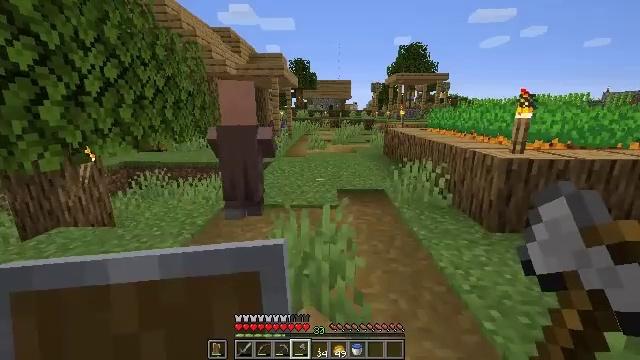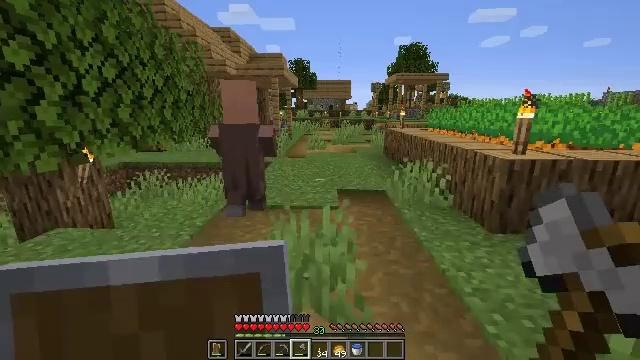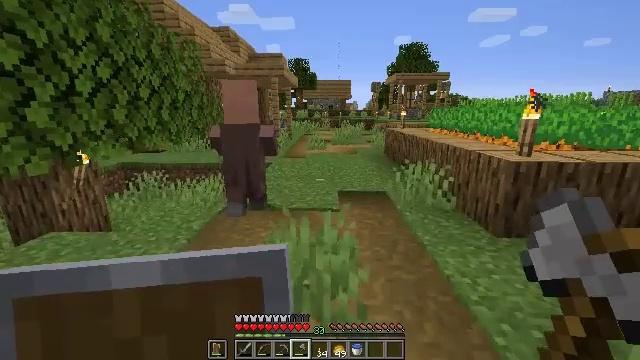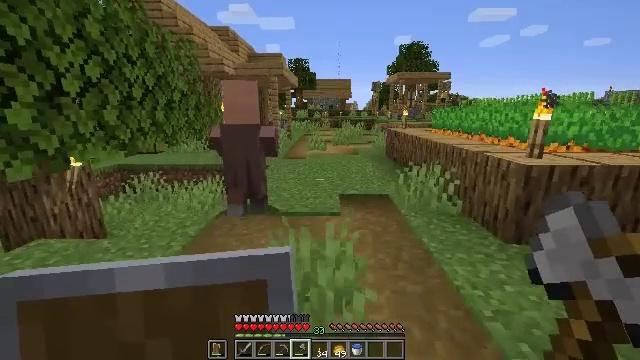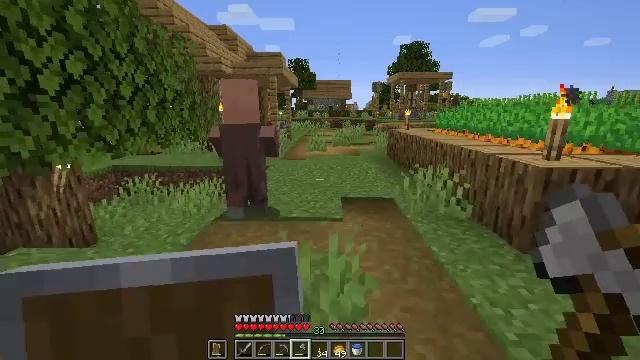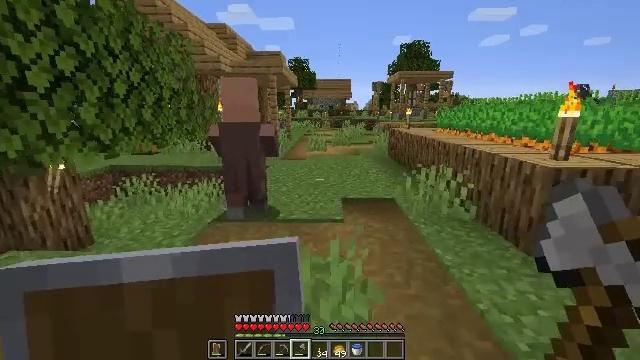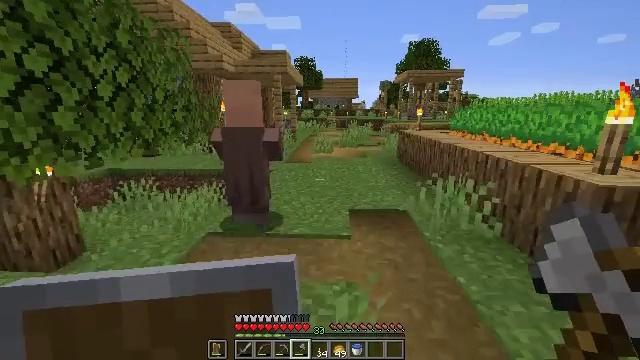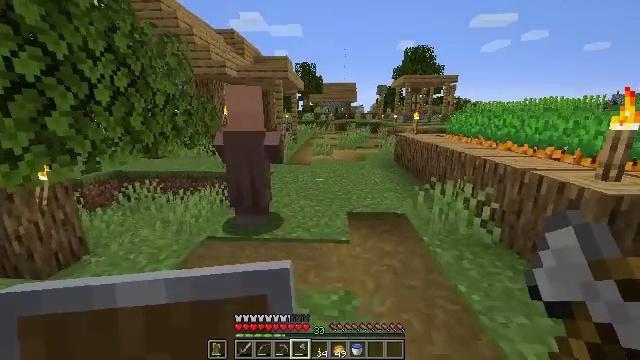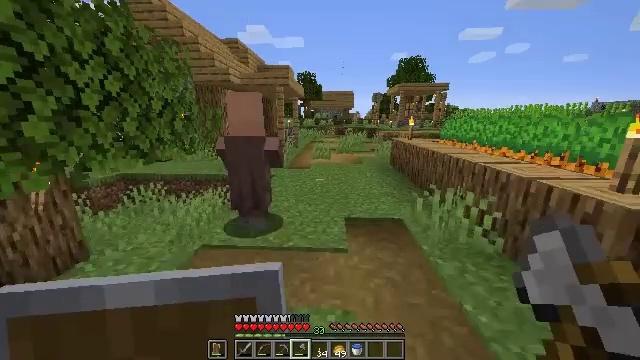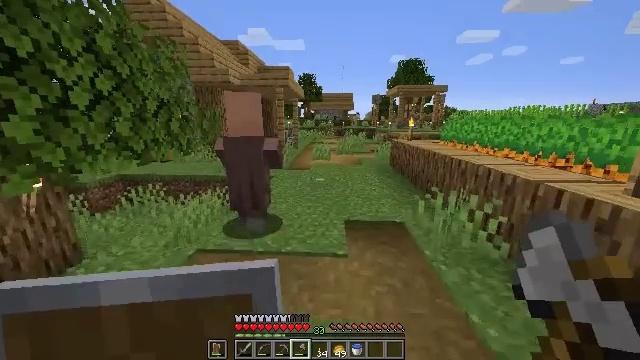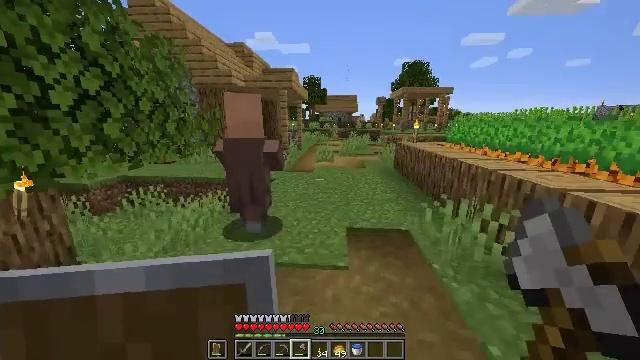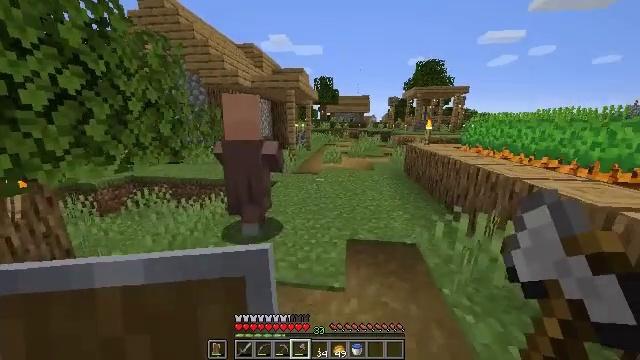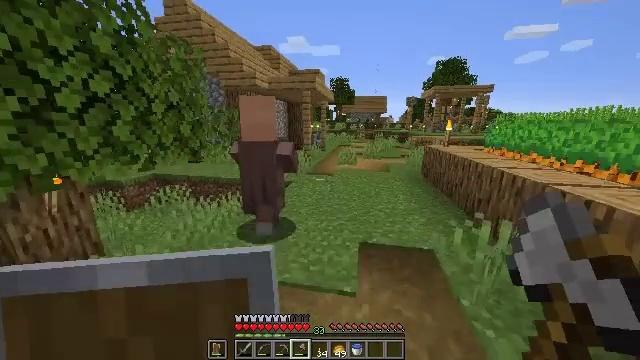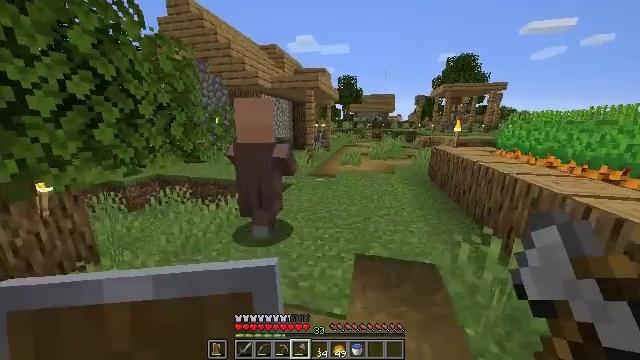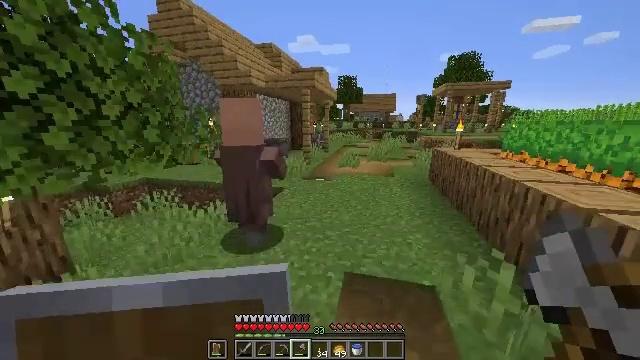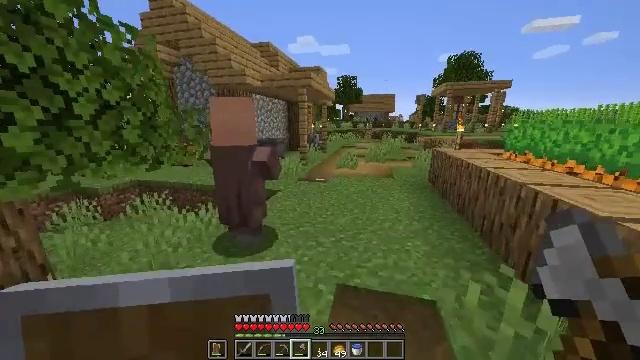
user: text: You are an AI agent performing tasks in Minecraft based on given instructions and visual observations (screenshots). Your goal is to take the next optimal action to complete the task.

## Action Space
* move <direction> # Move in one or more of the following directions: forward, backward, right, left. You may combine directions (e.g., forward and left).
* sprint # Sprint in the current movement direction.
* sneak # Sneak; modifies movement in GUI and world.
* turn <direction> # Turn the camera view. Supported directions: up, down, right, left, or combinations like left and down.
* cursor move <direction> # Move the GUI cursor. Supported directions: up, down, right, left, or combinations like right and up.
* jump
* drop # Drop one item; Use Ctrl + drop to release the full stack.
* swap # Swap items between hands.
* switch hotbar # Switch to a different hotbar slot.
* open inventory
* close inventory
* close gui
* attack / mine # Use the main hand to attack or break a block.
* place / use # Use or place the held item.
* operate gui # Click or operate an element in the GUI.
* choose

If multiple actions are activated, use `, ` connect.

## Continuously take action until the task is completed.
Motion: motion action
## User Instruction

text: Mine the cauldron block.
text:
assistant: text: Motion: move forward
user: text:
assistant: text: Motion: move forward
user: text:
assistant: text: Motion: move forward
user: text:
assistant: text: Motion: move forward
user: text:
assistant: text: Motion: move forward
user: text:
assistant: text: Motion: move forward, sprint, turn left
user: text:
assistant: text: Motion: move forward, sprint
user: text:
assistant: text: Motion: move forward, sprint
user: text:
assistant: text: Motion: move forward
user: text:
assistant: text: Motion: move forward and move right, turn left
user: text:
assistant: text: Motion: move forward and move right, turn left
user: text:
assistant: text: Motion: move forward and move right, turn left
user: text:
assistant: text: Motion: move forward and move right, turn left
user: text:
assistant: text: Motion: move forward
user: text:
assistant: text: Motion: move forward and move right
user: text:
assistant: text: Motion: move forward and move right
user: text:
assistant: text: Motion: move forward and move right
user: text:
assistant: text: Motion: move forward and move right, turn left
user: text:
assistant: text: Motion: move forward, turn left
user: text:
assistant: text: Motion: move forward
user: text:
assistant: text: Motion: move forward
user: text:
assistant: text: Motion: move forward
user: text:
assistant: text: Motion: move forward, turn left
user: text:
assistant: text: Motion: turn left
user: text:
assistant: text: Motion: no_op
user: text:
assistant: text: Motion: no_op
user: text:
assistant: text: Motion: no_op
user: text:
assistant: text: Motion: turn right
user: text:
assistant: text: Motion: turn right
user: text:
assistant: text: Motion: no_op